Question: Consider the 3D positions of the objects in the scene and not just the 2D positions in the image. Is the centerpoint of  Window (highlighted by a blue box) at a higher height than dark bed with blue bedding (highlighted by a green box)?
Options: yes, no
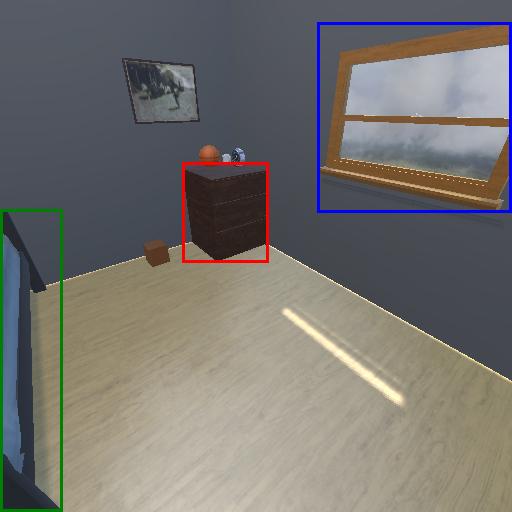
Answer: yes